Current action and preconditions to check: path_clear

Your task: For each precondition in the list above, predict whether it will hold at this action.

Consider the current scene as observed from the mobile robot's camera, and analyze the predicted future states of all dynamic agents (e.g., people, animals, vehicles, or any moving entities) within the NEXT SECOND.

IMPORTANT: Only answer "very likely" if you are absolutely certain—based on strong, clear evidence—that a dynamic agent will violate the precondition in the predicted future state. Do NOT answer "very likely" for unlikely, ambiguous, or low-probability risks.

Ask yourself for each precondition: Is there a high probability, with clear and convincing evidence, that the predicted future states of any dynamic agent will interfere with the predicted future state of the currently executing action within the NEXT SECOND, causing that precondition to fail?

Assess the risk level based on these predictions. Use "likely" or "very likely" if motions create a clear risk of interference.

Use "neutral" or "improbable" if agents are nearby but their predicted paths are clearly diverging or non-conflicting.

Failure Risk Categories: "very improbable", "improbable", "neutral", "likely", "very likely"

Answer Format: Output ONLY the probability_of_failure value from these categories: "very improbable", "improbable", "neutral", "likely", "very likely"

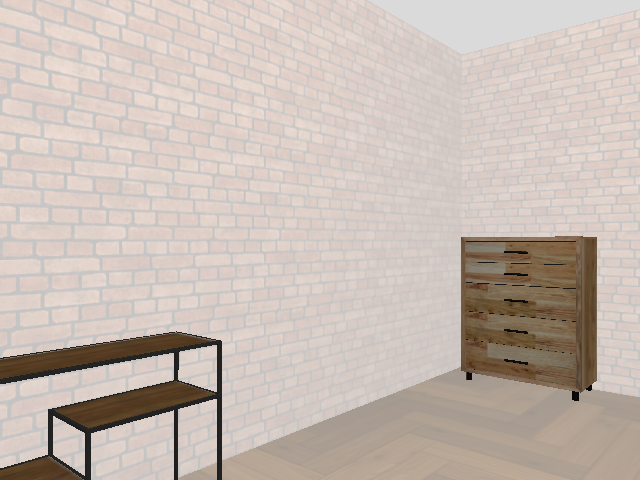

Answer: very improbable